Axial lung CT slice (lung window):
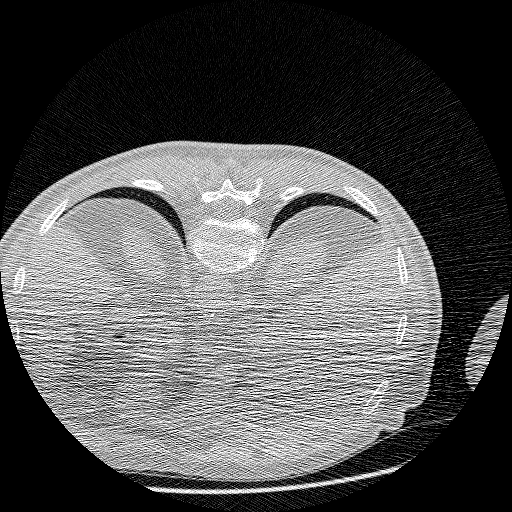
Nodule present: no